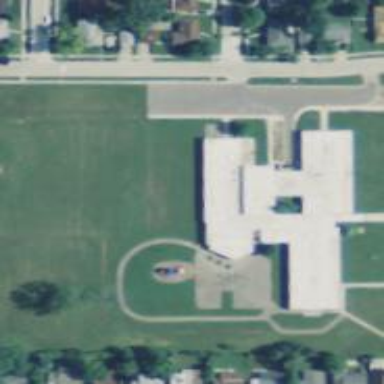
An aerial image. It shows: School.